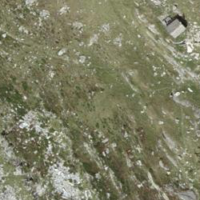
EUNIS habitat code: 23
Species observed at this site:
Mitopus morio
Acleris variegana